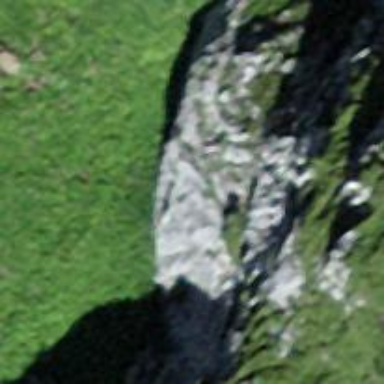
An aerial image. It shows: Natural cliff.